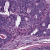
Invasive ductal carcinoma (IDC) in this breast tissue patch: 0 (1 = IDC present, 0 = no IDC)